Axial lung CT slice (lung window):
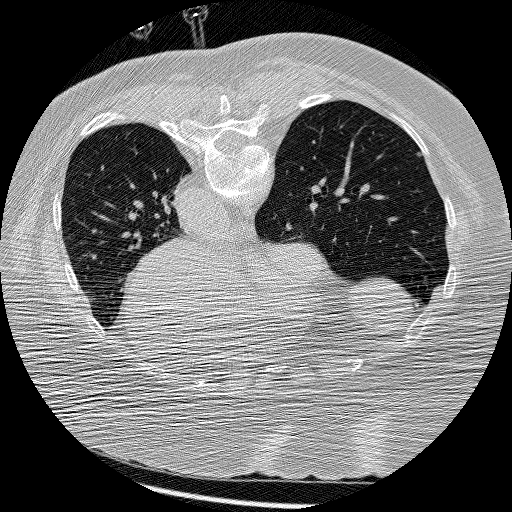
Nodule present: yes
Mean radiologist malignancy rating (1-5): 3